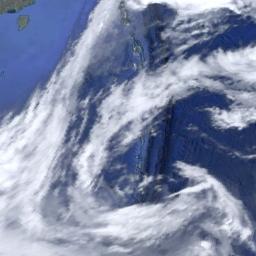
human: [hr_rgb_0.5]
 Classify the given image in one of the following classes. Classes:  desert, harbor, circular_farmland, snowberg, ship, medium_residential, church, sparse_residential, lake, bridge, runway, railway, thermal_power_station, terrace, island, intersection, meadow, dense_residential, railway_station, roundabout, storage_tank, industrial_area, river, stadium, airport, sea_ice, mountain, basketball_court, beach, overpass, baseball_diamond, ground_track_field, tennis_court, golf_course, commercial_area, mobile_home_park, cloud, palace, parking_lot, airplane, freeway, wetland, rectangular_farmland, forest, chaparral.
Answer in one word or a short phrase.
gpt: cloud